Field crop: tomato
Growth stage: 1
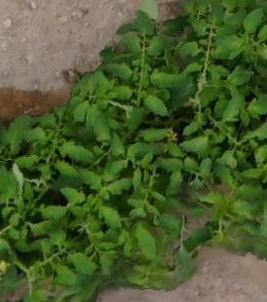
Species: tomato